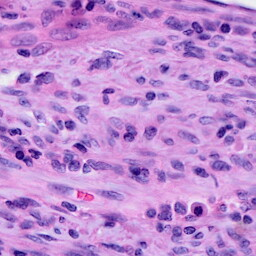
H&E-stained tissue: Cervix